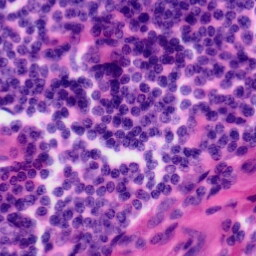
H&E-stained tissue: Tonsil